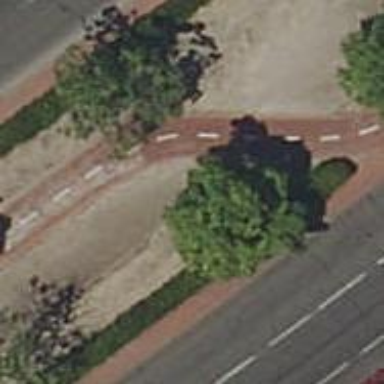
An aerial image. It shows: Asphalt sidewalk along the footway.